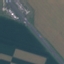
Label: Highway